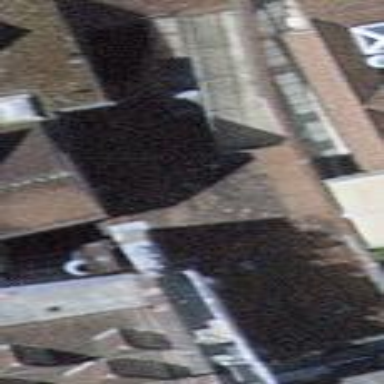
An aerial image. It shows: White apartment building with gabled row roof made of maroon roof tiles.